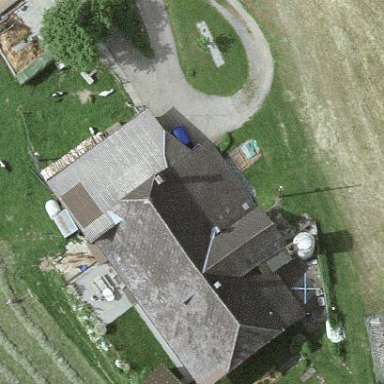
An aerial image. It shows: Farmyard area.